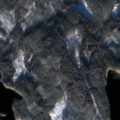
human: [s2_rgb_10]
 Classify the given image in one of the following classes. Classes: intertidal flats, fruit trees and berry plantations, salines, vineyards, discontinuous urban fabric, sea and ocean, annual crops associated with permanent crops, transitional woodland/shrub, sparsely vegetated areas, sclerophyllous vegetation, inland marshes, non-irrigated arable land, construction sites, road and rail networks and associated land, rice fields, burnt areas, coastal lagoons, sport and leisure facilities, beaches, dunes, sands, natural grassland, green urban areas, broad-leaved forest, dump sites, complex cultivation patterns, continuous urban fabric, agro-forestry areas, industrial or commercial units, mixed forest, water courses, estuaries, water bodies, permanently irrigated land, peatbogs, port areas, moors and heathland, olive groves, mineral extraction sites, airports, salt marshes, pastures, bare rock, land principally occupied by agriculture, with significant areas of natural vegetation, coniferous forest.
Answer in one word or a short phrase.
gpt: coniferous forest, mixed forest, transitional woodland/shrub, water bodies